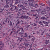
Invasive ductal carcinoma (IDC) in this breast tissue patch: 1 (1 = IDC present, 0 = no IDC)